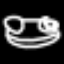
Label: frog